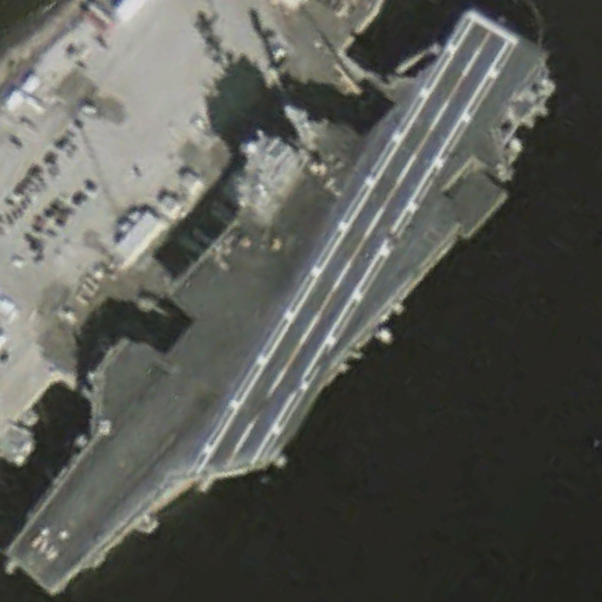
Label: aircraft_carrier